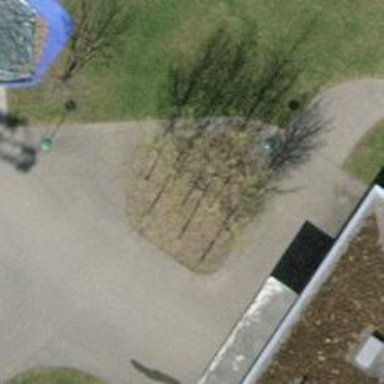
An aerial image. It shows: Urban area featuring tree as natural element.